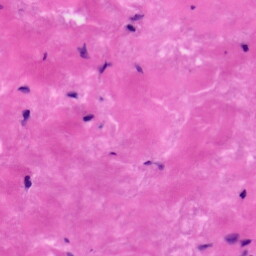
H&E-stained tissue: Tonsil